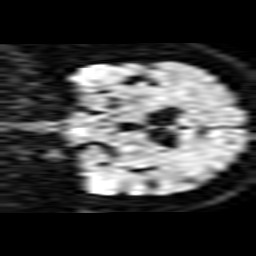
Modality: TRACE
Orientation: coronal
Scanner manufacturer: philips
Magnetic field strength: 1.5 T
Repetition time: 3.115 s
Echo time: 0.06129 s